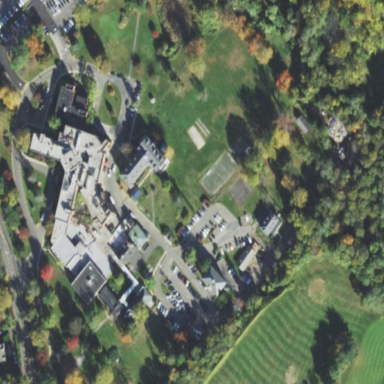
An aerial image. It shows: Healthcare facility identified as hospital.